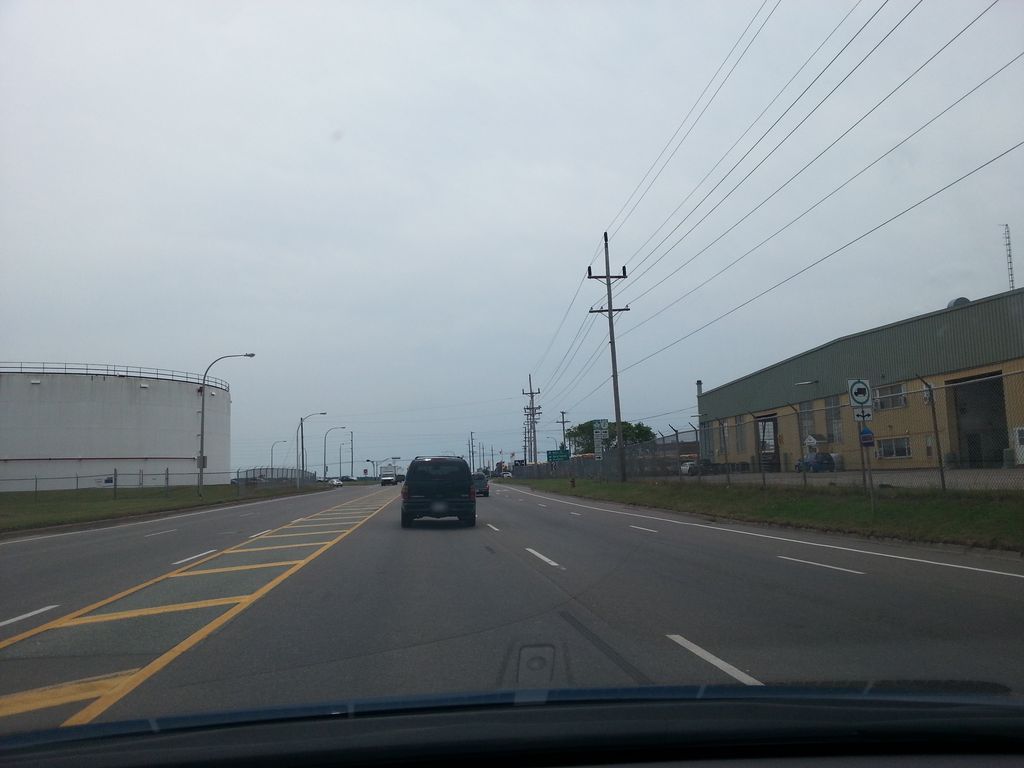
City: charlottetown